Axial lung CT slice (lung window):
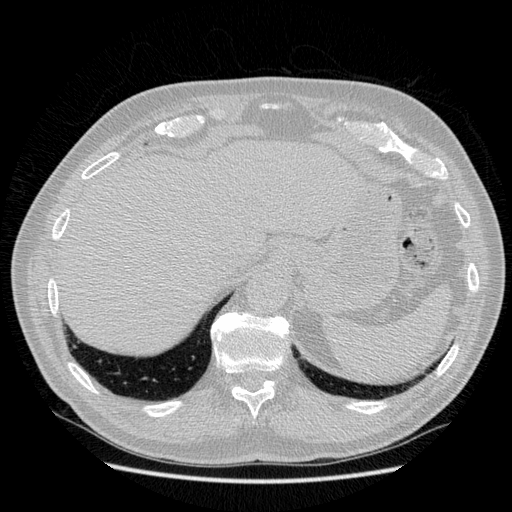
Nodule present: no